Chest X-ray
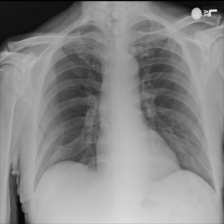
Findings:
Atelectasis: negative
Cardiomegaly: negative
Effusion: negative
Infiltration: negative
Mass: negative
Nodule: negative
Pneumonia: negative
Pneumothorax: negative
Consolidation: negative
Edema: negative
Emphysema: negative
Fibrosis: negative
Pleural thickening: negative
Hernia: negative